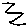
Label: zigzag